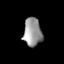
Tissue: lung
Cell type: Epithelial cells
Senescence score: 0.177
Nuclear area (px): 504
Mean DAPI intensity: 152.734